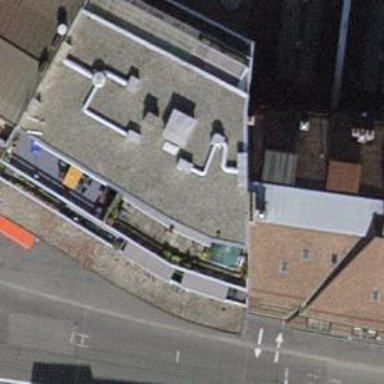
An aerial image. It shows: Restaurant.